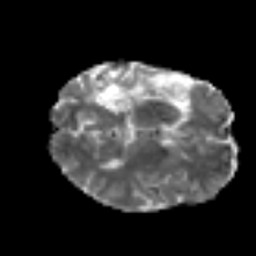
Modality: MD
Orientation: axial
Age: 39
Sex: female
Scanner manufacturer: siemens
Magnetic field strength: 3 T
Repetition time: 6.1 s
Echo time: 0.101 s